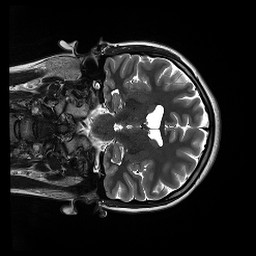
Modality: T2w
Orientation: coronal
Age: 18
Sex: female
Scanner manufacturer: siemens
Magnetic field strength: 3 T
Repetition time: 13.52 s
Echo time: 0.088 s